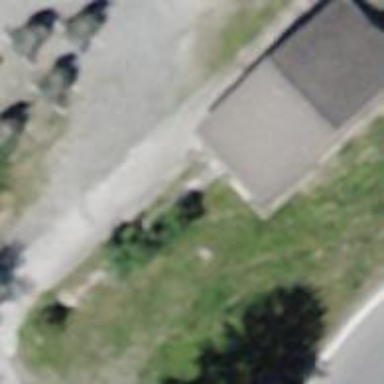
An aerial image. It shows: Shed building.